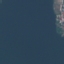
Label: SeaLake